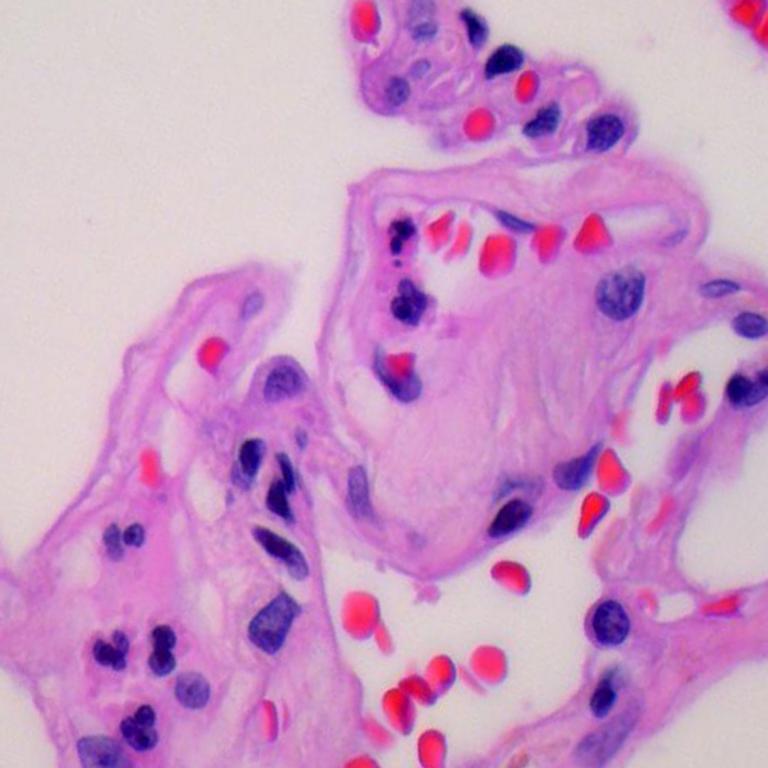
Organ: lung
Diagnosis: benign